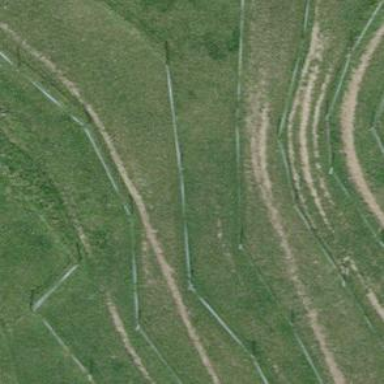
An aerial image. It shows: Fence.